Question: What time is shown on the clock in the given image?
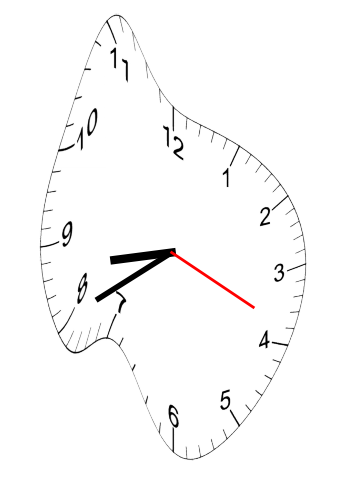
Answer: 08:40:19